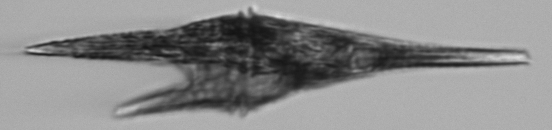
Label: Tripos_furca